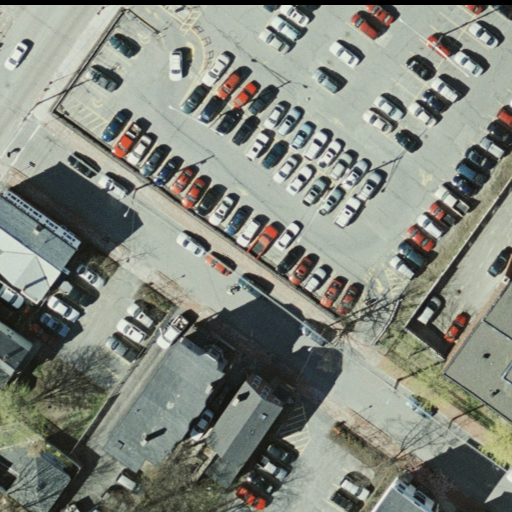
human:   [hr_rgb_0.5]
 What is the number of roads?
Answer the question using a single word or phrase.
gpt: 2

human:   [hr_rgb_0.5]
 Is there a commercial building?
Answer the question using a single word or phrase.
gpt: no

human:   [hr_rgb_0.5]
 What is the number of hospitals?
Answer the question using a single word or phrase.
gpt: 1

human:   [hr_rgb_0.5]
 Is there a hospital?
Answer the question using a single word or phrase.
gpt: yes

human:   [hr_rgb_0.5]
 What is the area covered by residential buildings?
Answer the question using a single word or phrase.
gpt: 5271m2

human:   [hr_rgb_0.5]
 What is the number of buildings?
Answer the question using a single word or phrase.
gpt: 3

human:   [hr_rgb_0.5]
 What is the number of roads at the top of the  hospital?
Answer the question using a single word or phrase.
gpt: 0

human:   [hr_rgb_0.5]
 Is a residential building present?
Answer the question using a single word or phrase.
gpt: yes

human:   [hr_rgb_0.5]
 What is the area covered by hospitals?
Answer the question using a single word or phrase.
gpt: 291m2

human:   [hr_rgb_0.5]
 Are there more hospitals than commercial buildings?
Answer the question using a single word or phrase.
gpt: yes

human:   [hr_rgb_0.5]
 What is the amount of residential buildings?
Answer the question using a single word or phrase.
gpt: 3

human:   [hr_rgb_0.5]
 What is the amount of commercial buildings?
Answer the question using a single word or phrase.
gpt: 0

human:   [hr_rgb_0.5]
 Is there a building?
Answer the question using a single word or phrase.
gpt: yes

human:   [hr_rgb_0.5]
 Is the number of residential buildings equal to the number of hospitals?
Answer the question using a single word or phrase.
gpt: no

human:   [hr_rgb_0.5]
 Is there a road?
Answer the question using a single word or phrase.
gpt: yes

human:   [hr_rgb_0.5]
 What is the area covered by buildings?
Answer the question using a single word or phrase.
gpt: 5271m2

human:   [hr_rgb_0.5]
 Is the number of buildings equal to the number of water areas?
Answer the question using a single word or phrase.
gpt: no

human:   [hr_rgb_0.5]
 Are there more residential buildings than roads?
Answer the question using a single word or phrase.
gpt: yes

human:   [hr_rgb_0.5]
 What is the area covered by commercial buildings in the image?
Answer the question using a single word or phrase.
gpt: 0m2

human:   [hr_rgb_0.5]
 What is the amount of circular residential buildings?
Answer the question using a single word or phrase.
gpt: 0

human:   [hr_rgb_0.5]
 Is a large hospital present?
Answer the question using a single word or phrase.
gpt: no

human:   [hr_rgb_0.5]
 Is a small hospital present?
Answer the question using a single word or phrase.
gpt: no

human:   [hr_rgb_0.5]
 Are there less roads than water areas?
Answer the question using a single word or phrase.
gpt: no

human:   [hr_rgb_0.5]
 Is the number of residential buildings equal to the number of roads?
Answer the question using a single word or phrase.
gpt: no

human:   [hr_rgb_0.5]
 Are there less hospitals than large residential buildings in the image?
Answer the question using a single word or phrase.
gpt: no

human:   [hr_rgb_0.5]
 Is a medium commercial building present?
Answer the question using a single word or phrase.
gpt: no

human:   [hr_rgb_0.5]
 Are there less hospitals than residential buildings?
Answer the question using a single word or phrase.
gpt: yes

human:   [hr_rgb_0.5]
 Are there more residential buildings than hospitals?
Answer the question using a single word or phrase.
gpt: yes

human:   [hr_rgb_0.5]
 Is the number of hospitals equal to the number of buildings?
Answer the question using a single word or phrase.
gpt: no

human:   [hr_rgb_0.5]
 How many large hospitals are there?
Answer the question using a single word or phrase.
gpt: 0

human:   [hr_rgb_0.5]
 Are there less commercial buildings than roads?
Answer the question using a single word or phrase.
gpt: yes

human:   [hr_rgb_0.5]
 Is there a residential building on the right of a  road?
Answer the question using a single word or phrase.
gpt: yes

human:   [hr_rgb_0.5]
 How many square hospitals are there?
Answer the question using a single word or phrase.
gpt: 0

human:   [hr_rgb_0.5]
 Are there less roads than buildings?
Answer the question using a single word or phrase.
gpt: yes

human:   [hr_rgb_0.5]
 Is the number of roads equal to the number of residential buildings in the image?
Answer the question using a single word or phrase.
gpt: no

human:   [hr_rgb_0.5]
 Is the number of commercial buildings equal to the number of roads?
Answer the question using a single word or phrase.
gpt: no

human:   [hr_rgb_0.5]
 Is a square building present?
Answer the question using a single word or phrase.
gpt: no

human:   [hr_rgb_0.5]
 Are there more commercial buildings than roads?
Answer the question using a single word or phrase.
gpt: no

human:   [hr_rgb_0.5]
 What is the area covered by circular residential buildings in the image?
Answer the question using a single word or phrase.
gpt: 0m2

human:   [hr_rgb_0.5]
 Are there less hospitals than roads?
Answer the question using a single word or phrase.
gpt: yes

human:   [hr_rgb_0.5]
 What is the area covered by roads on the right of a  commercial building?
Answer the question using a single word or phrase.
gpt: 0m2

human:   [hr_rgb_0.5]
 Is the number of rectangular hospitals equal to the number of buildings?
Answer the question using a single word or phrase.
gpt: no

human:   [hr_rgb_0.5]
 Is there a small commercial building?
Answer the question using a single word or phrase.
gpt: no

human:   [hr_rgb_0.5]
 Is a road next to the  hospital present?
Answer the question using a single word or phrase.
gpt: yes

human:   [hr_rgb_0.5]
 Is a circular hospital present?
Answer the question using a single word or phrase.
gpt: no

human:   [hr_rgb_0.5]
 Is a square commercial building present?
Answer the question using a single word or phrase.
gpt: no

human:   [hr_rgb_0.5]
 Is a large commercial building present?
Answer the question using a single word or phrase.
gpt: no

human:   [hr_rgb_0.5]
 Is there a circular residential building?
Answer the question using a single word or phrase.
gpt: no

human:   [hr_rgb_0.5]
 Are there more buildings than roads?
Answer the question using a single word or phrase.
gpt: yes

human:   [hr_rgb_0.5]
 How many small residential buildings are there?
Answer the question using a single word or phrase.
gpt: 1

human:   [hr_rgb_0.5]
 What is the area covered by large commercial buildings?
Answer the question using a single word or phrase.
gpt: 0m2

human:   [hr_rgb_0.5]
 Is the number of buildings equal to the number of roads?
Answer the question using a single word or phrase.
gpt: no

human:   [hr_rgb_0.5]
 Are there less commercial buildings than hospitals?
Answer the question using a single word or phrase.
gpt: yes

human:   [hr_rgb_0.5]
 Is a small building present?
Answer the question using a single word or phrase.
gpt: yes

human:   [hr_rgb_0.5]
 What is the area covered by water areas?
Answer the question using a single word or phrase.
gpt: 0m2

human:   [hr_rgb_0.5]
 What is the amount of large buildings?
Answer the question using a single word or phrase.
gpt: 1

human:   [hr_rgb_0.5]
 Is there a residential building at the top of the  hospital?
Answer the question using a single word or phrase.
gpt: no

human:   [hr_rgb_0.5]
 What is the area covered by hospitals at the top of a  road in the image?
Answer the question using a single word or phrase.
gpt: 291m2

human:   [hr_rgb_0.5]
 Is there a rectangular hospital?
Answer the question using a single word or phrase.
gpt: yes

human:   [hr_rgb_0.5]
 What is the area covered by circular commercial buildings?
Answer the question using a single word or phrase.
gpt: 0m2

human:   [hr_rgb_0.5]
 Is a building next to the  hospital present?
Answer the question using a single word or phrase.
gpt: yes

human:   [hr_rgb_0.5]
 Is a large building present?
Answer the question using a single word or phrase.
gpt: yes

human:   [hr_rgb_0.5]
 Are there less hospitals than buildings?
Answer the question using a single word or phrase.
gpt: yes

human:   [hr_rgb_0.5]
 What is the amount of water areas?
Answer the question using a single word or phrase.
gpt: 0